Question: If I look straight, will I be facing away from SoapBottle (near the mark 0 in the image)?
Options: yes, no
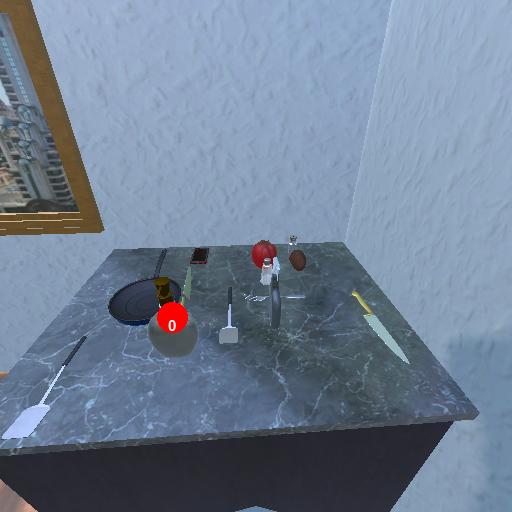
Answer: yes